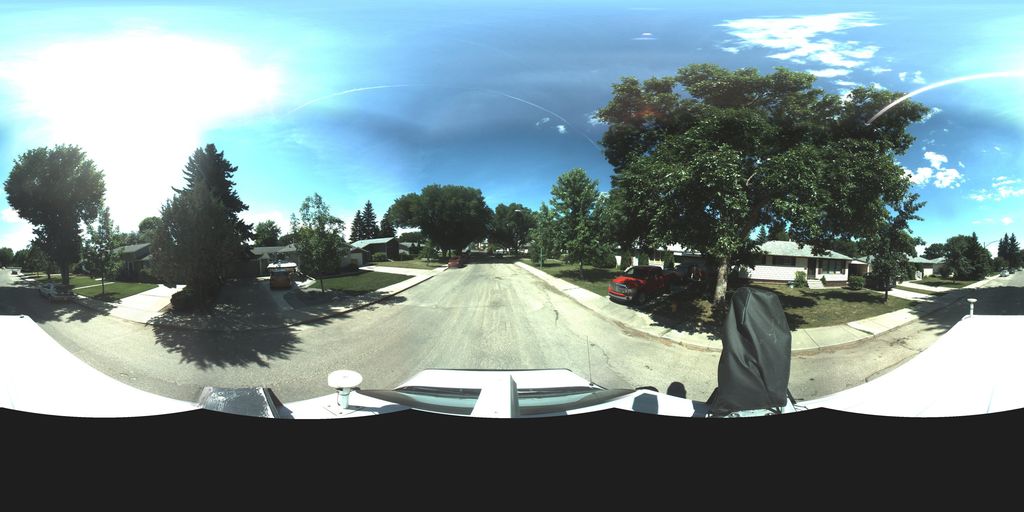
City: saskatoon